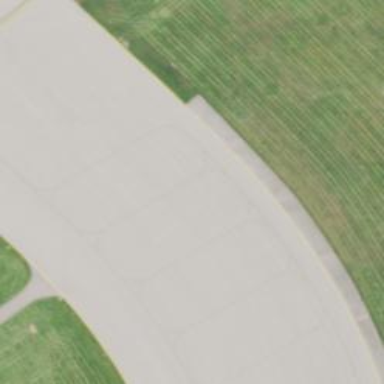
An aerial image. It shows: Image of taxiway at airport.